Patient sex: F
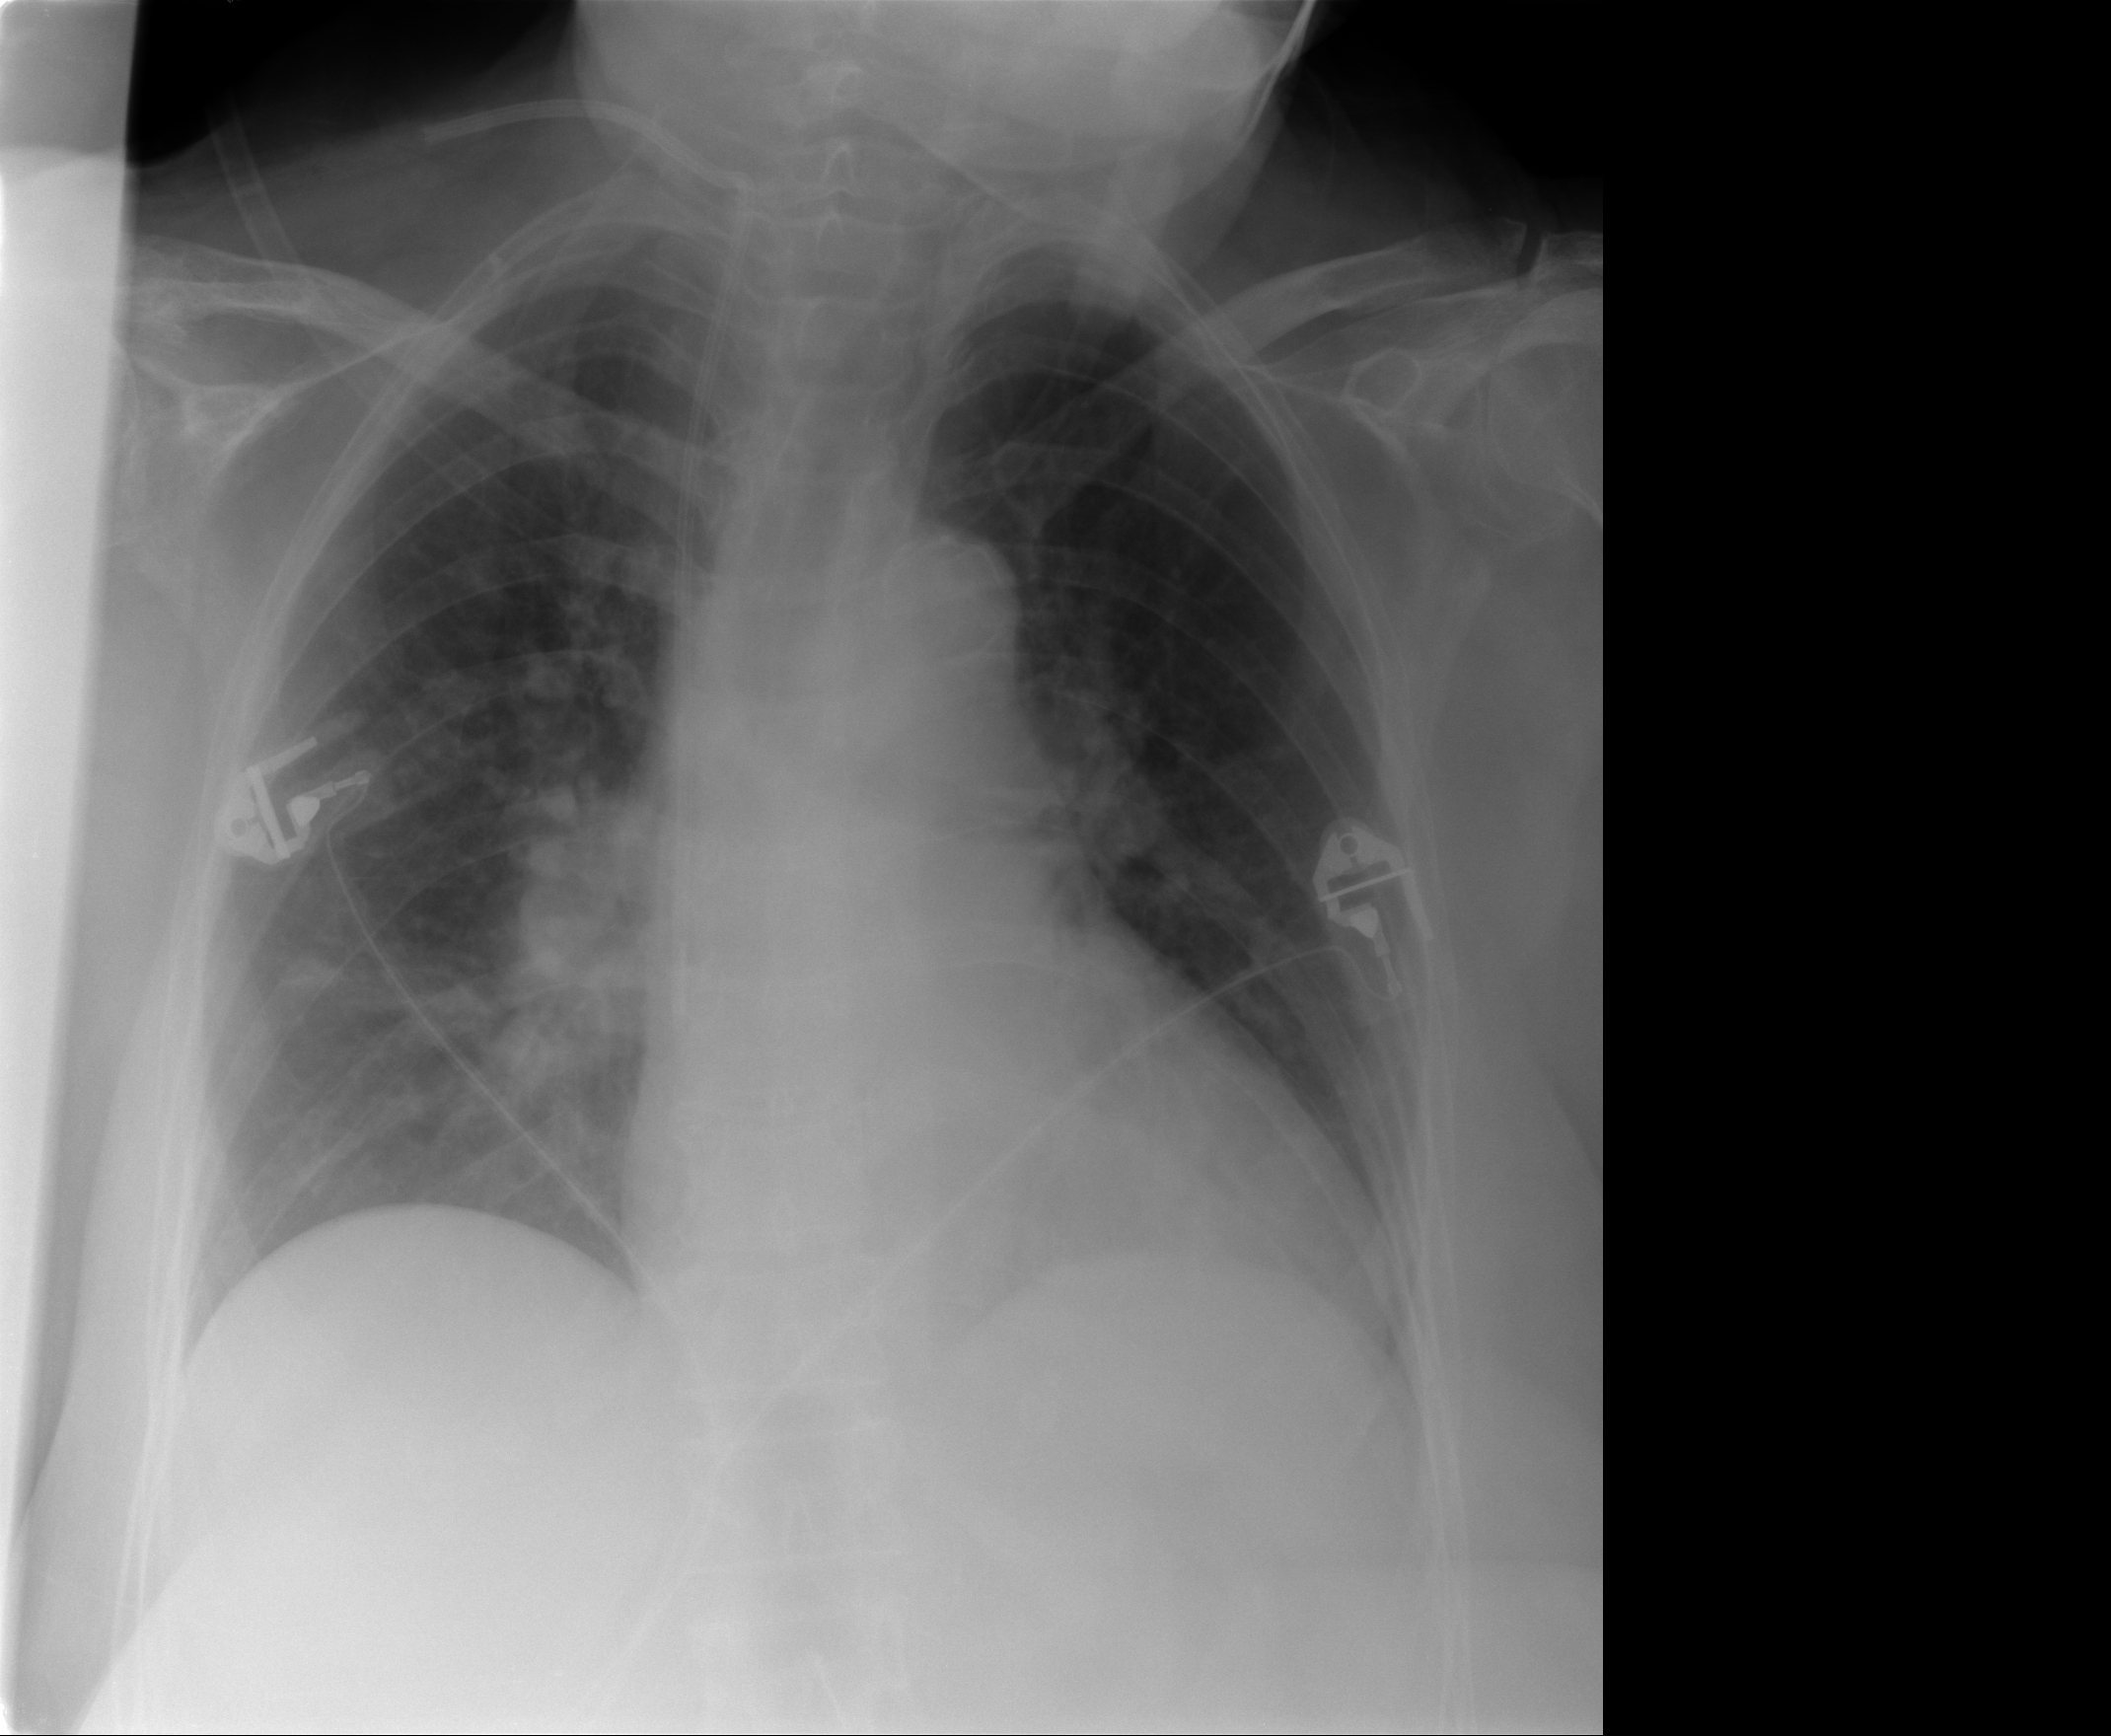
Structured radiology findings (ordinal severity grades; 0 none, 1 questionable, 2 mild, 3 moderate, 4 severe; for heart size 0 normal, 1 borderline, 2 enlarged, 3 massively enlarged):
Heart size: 2
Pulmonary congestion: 1
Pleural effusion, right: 0
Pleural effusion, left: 0
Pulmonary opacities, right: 0
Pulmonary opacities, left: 0
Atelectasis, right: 1
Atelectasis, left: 1